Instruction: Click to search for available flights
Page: home
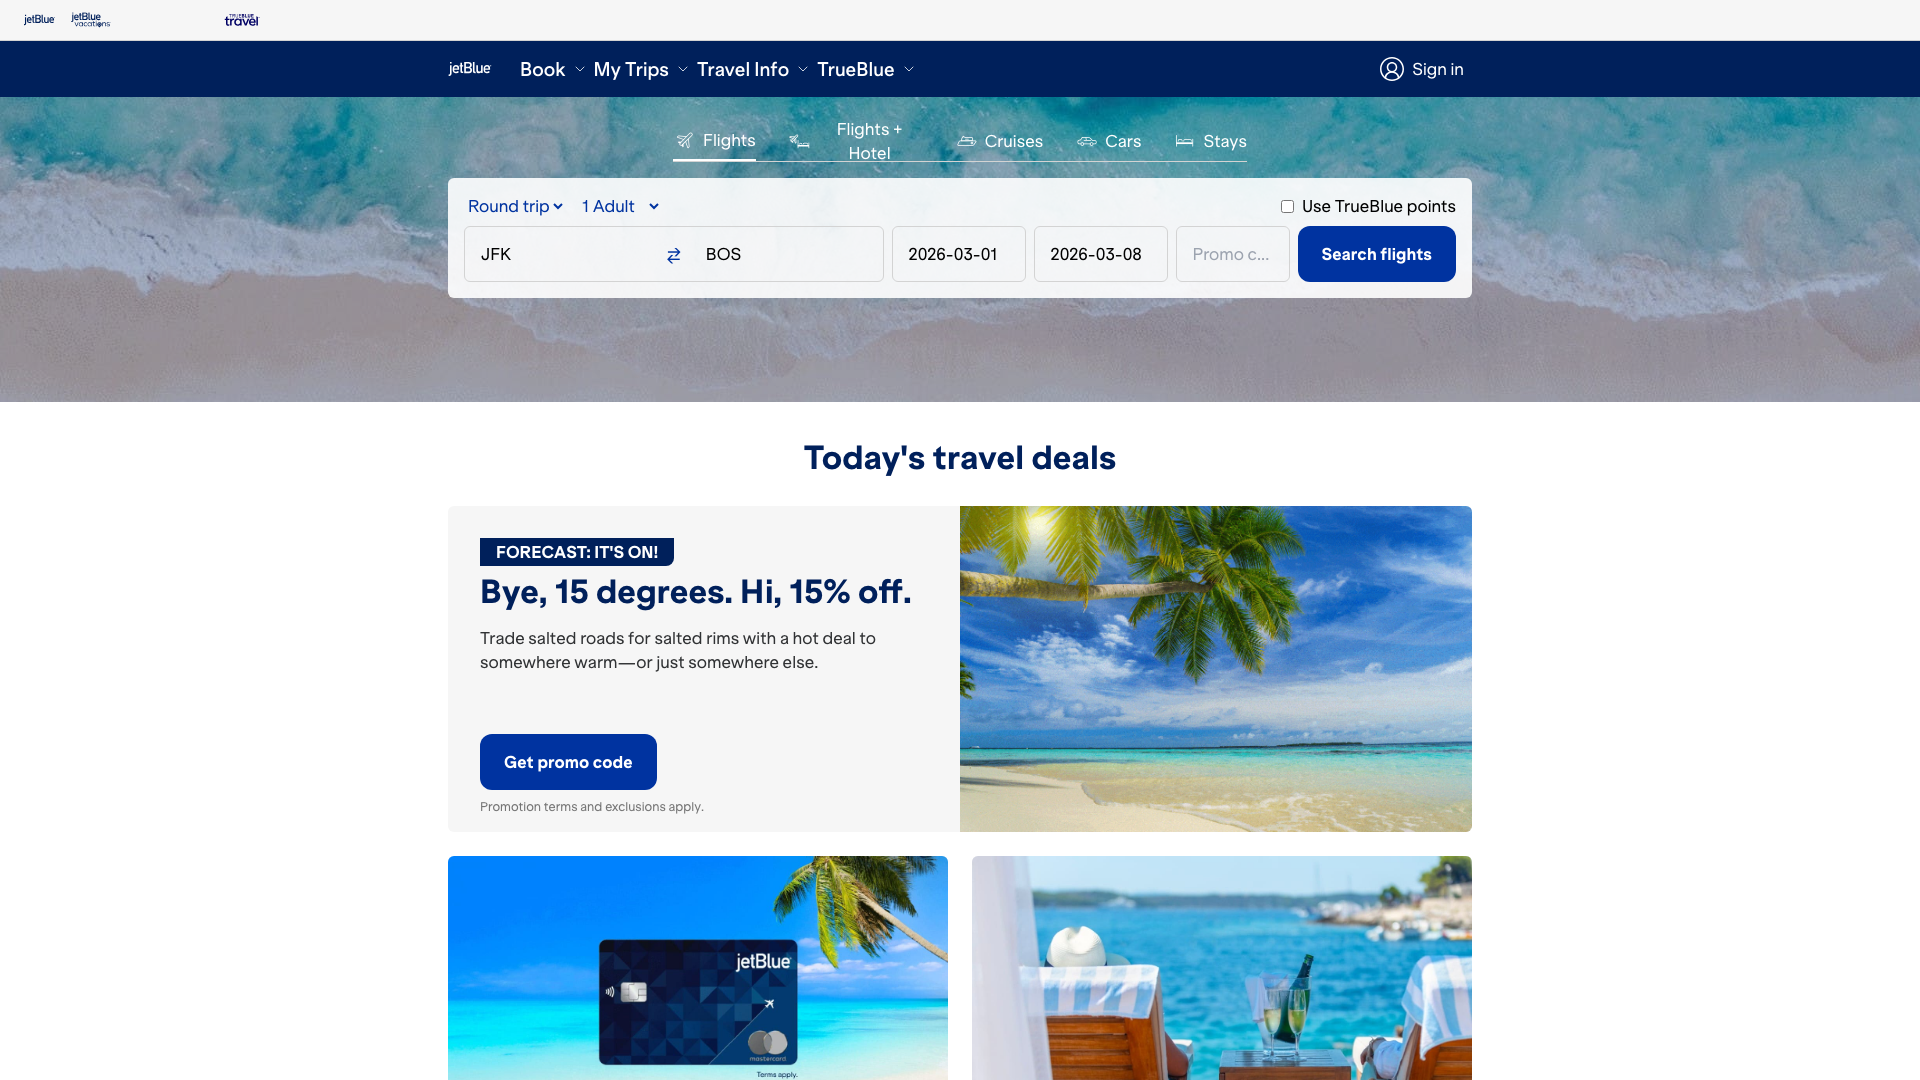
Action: click